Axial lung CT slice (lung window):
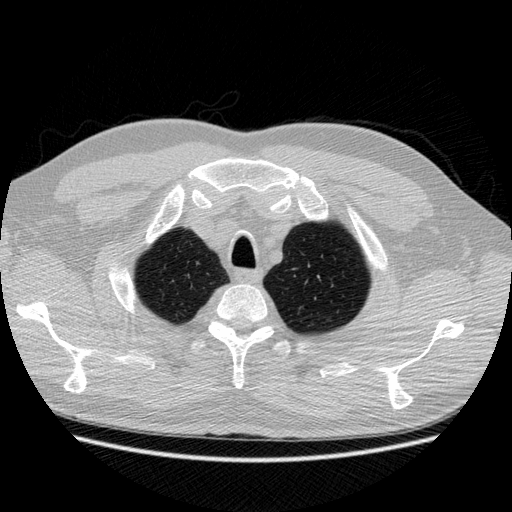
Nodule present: no